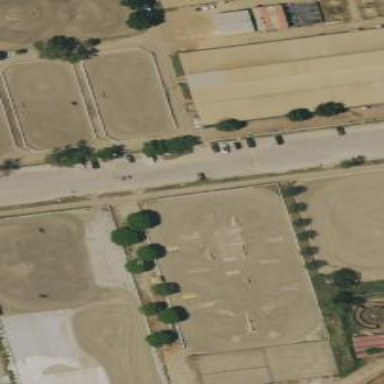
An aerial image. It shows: Equestrian pitch for leisure land activities.